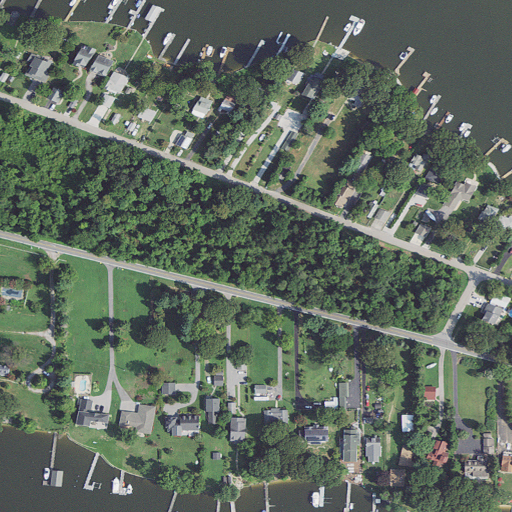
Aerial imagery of cape in Maryland named Spit Neck containing open development, low intensity development, open water, deciduous forest, herbaceous wetlands, medium intensity development, and mixed forest